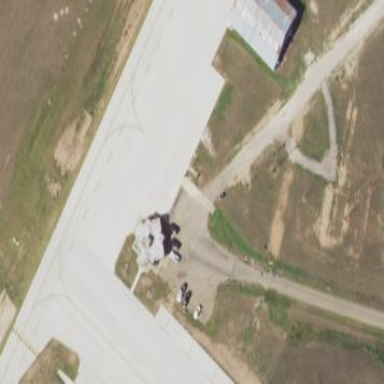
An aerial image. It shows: Apron at the airport with concrete surface.